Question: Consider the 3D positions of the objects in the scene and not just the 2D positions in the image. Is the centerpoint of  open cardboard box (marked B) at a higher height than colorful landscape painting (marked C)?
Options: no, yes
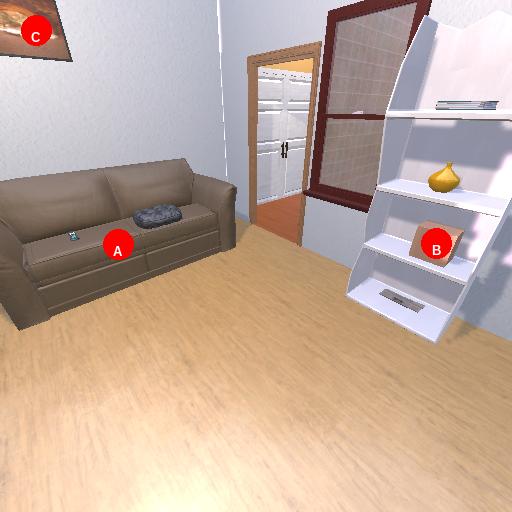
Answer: no